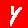
Digit: 4